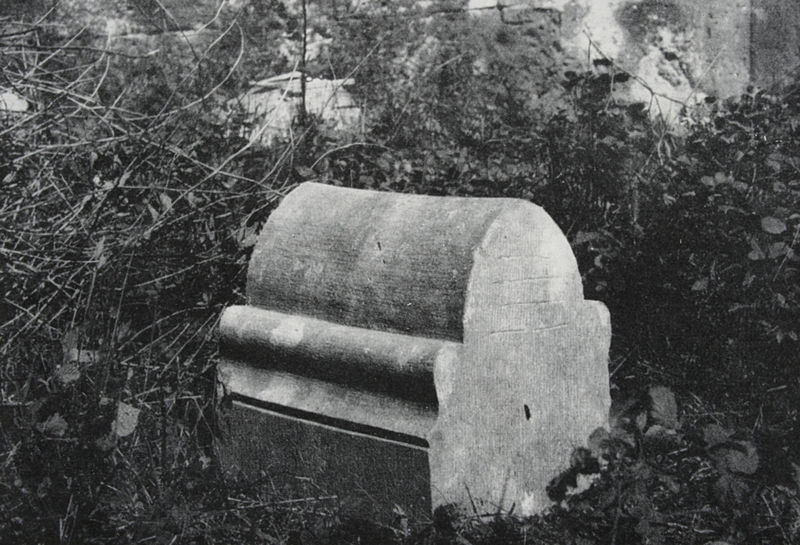
Titel: Brückentoranlage zu Capua, Werkstück der Gewölberippen
Standort: Capua
Institution: Museo Campano
Schlagwörter: blätter, gestein, schatten, weiß, landschaft, äste, grau, hell, licht, marmor, profil, schwarz, gras, rasen, rosen, wand, sockel, stein, steine, gräser, halme, strauch, zweige, busch, büsche, gebüsch, sonne, sträucher, boden, pflanzen, rund, leiste, bogen, stab, mauer, linien, detail, foto, fotografie, photographie, ruine, denkmal, schwarz-weiss, friedhof, photo, stück, gesims, quader, dienst, grab, dornen, gesträuch, gestrüpp, rundung, urne, wulst, grabmal, monument, verwachsen, schlitz, gewölbt, ritzen, wölbung, pflazen, grabstein, jüdisch, fund, fundstück, wulste, mauere, wandf, steinmal, brombeer, str�ucher